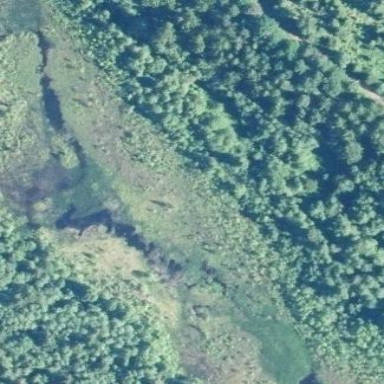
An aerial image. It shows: Swampy wetland area.